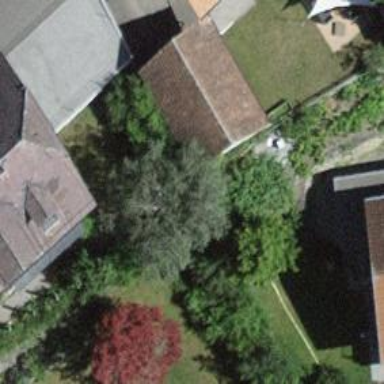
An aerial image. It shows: Garage.